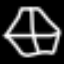
Label: diamond